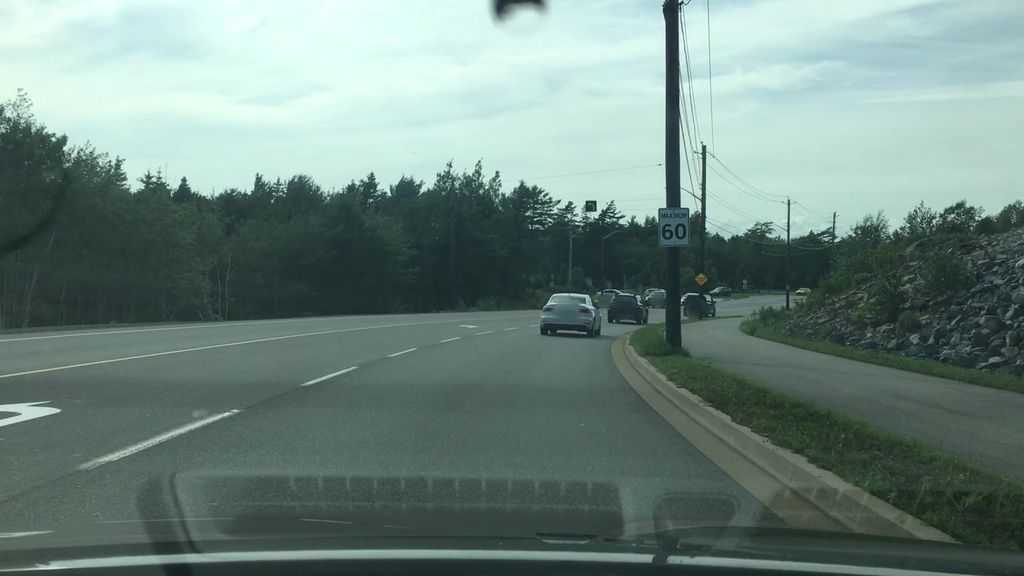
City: halifax